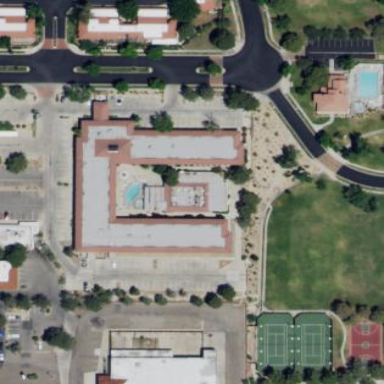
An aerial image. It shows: Building that is motel.